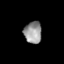
Tissue: prostate
Cell type: T cells
Senescence score: 0.3561
Nuclear area (px): 377
Mean DAPI intensity: 150.106